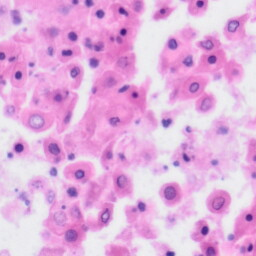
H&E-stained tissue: Tonsil